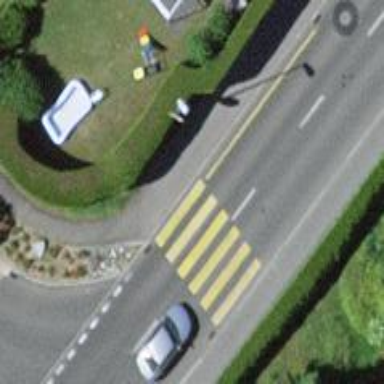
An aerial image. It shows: Zebra crossing on footway.